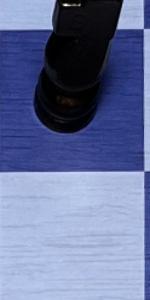
Label: Empty